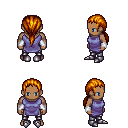
a pixel art fantasy rpg character, male body template, human, dark skin, chain tabard jacket, metal pants, dark blonde ponytail hairstyle, white cloth bracers, metal boots, four views (front, back, left, right), 2x2 character sprite sheet, small pixel art, hard edges, no anti-aliasing